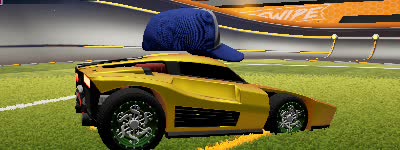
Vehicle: breakout